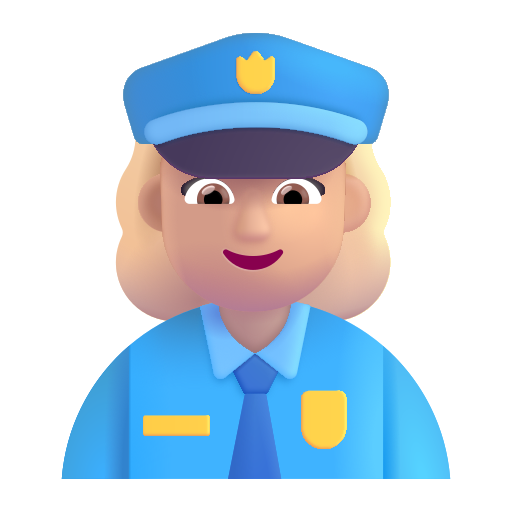
woman police officer color  light